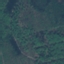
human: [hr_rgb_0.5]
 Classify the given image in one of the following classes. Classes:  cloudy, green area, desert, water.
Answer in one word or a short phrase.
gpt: green area